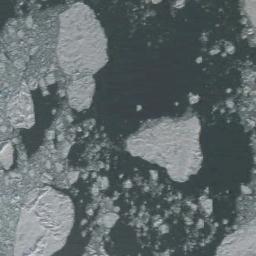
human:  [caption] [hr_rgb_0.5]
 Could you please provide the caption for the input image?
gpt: There are many ice on the dark green sea .

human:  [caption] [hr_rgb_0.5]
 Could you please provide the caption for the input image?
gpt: Several large ice cubes of various sizes and surrounding small pieces of ice float on the deep blue sea .

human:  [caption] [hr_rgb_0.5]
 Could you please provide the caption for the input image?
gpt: Several large pieces of sea ice and a lot of small pieces of sea ice float in the deep blue sea .

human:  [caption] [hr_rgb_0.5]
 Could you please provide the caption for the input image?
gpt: There are different shapes of sea ice .

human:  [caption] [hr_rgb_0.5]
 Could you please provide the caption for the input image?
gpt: There are some sea ice linked into sheets .